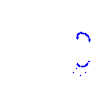
Particle: kaon